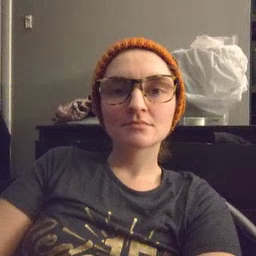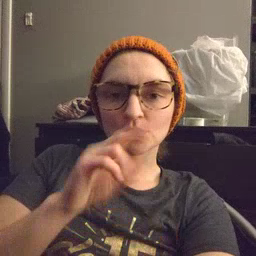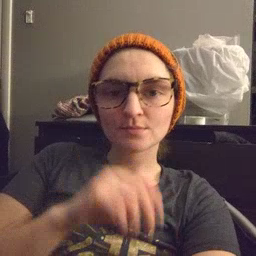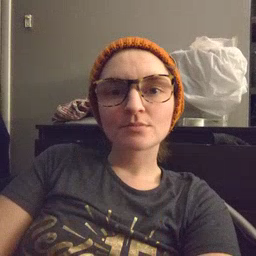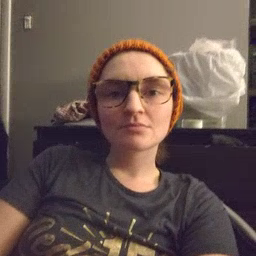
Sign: goose